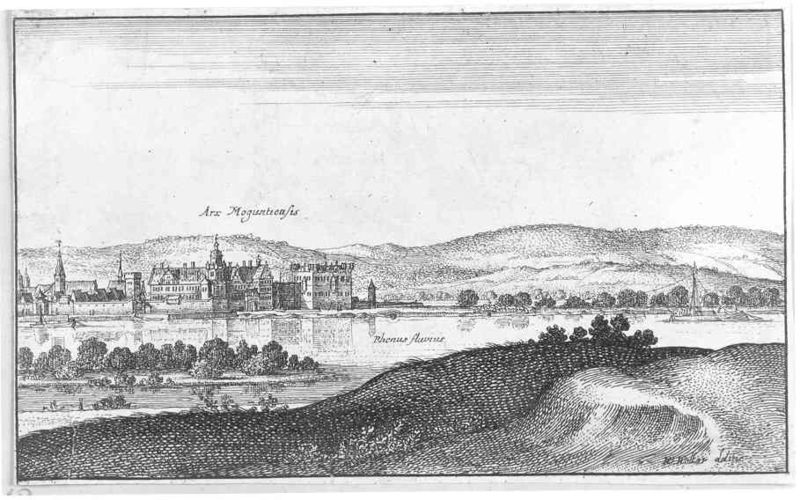
Titel: Mainz
Künstler: Wenzel Hollar
Standort: Karlsruhe
Institution: Staatliche Kunsthalle Karlsruhe
Schlagwörter: baum, himmel, wasser, weiß, wolken, bäume, fluss, kirchturm, landschaft, see, stadt, ufer, grau, schwarz, skizze, zeichnung, gras, haus, schloss, weg, wiese, rahmen, häuser, hügel, spiegelung, brücke, büsche, gewässer, kirche, sträucher, insel, tal, wald, boot, turm, deutschland, schiff, schiffe, schrift, segelboot, rahmung, ansicht, bogen, fahnen, fahne, segelschiff, berge, dorf, mauer, graphik, bug, flus, strom, karten, spiegeln, striche, reflexion, zinnen, kirchtürme, stadtansicht, burg, türme, flusslandschaft, druck, druckgraphik, schwarz weiss, schraffur, radierung, stich, text, beschriftung, bleistift, stadtmauer, kupferstich, gravure, paysage, ville, riviere, fischen, carte, rhein, latein, arc, feste, chateau, merian, flß, brpcke, spiegeö, flussarm, mosel, au, um, arx, zeochnung, rhenus, flusdd, lung, moguntiensis, mogunticasis, arx maguntrensis, städtebuch, hügel mittelalter, rheinus fluvius